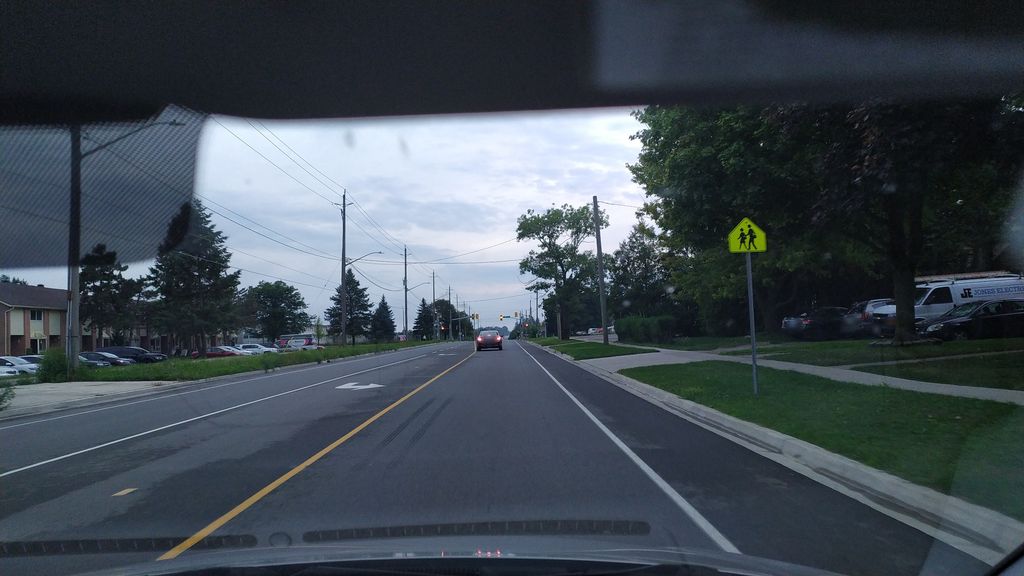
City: kitchener-waterloo